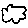
Label: cloud